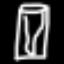
Label: hourglass